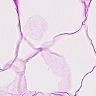
Metastatic tissue present: no